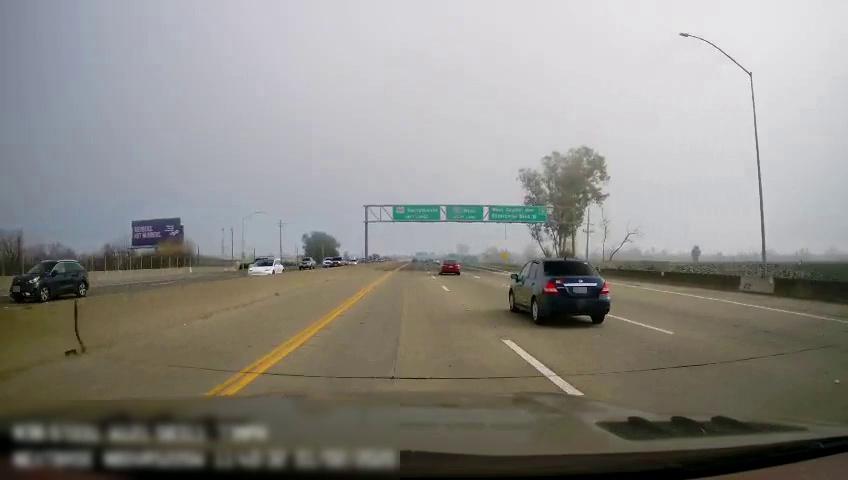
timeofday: Day
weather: Sunny
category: Drivable Space
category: Vehicles | Car
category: Vehicles | Truck
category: Vehicles | Car
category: Vehicles | Truck
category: Vehicles | Truck
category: Drivable Space
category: Vehicles | Car
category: Vehicles | Car
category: Lanes | Opposite Lane
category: Lanes | Opposite Lane
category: Lanes | Current Lane
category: Lanes | Current Lane
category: Lanes | Alternate Lane
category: Lanes | Alternate Lane
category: Traffic | Signs
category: Traffic | Signs
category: Traffic | Signs
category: Traffic | Signs